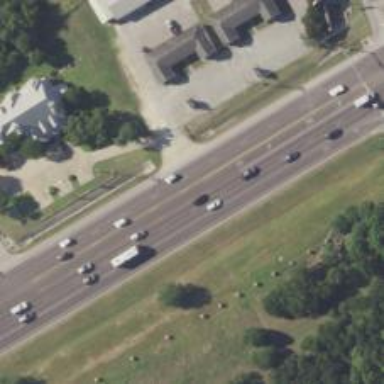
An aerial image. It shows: Asphalt road designated as trunk highway.